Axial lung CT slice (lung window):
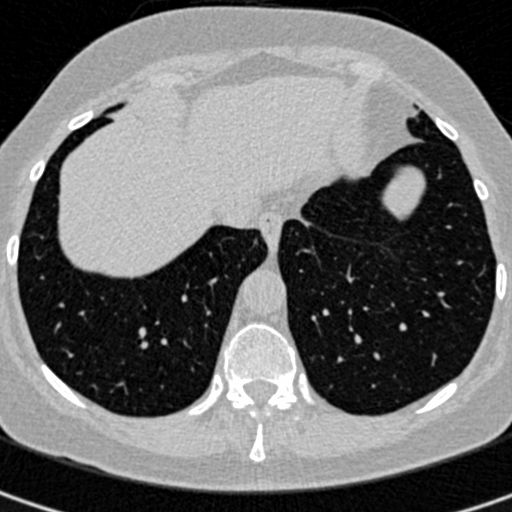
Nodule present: no